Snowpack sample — Snodgrass Mountain, Crested Butte, Colorado (2/4/25, 12:06 PM MST)
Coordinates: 38.923, -106.968
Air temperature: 35 °F
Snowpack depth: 80 cm
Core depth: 80 cm
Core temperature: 32 °F
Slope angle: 14°, slope face: 78°
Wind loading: low
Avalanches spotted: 0
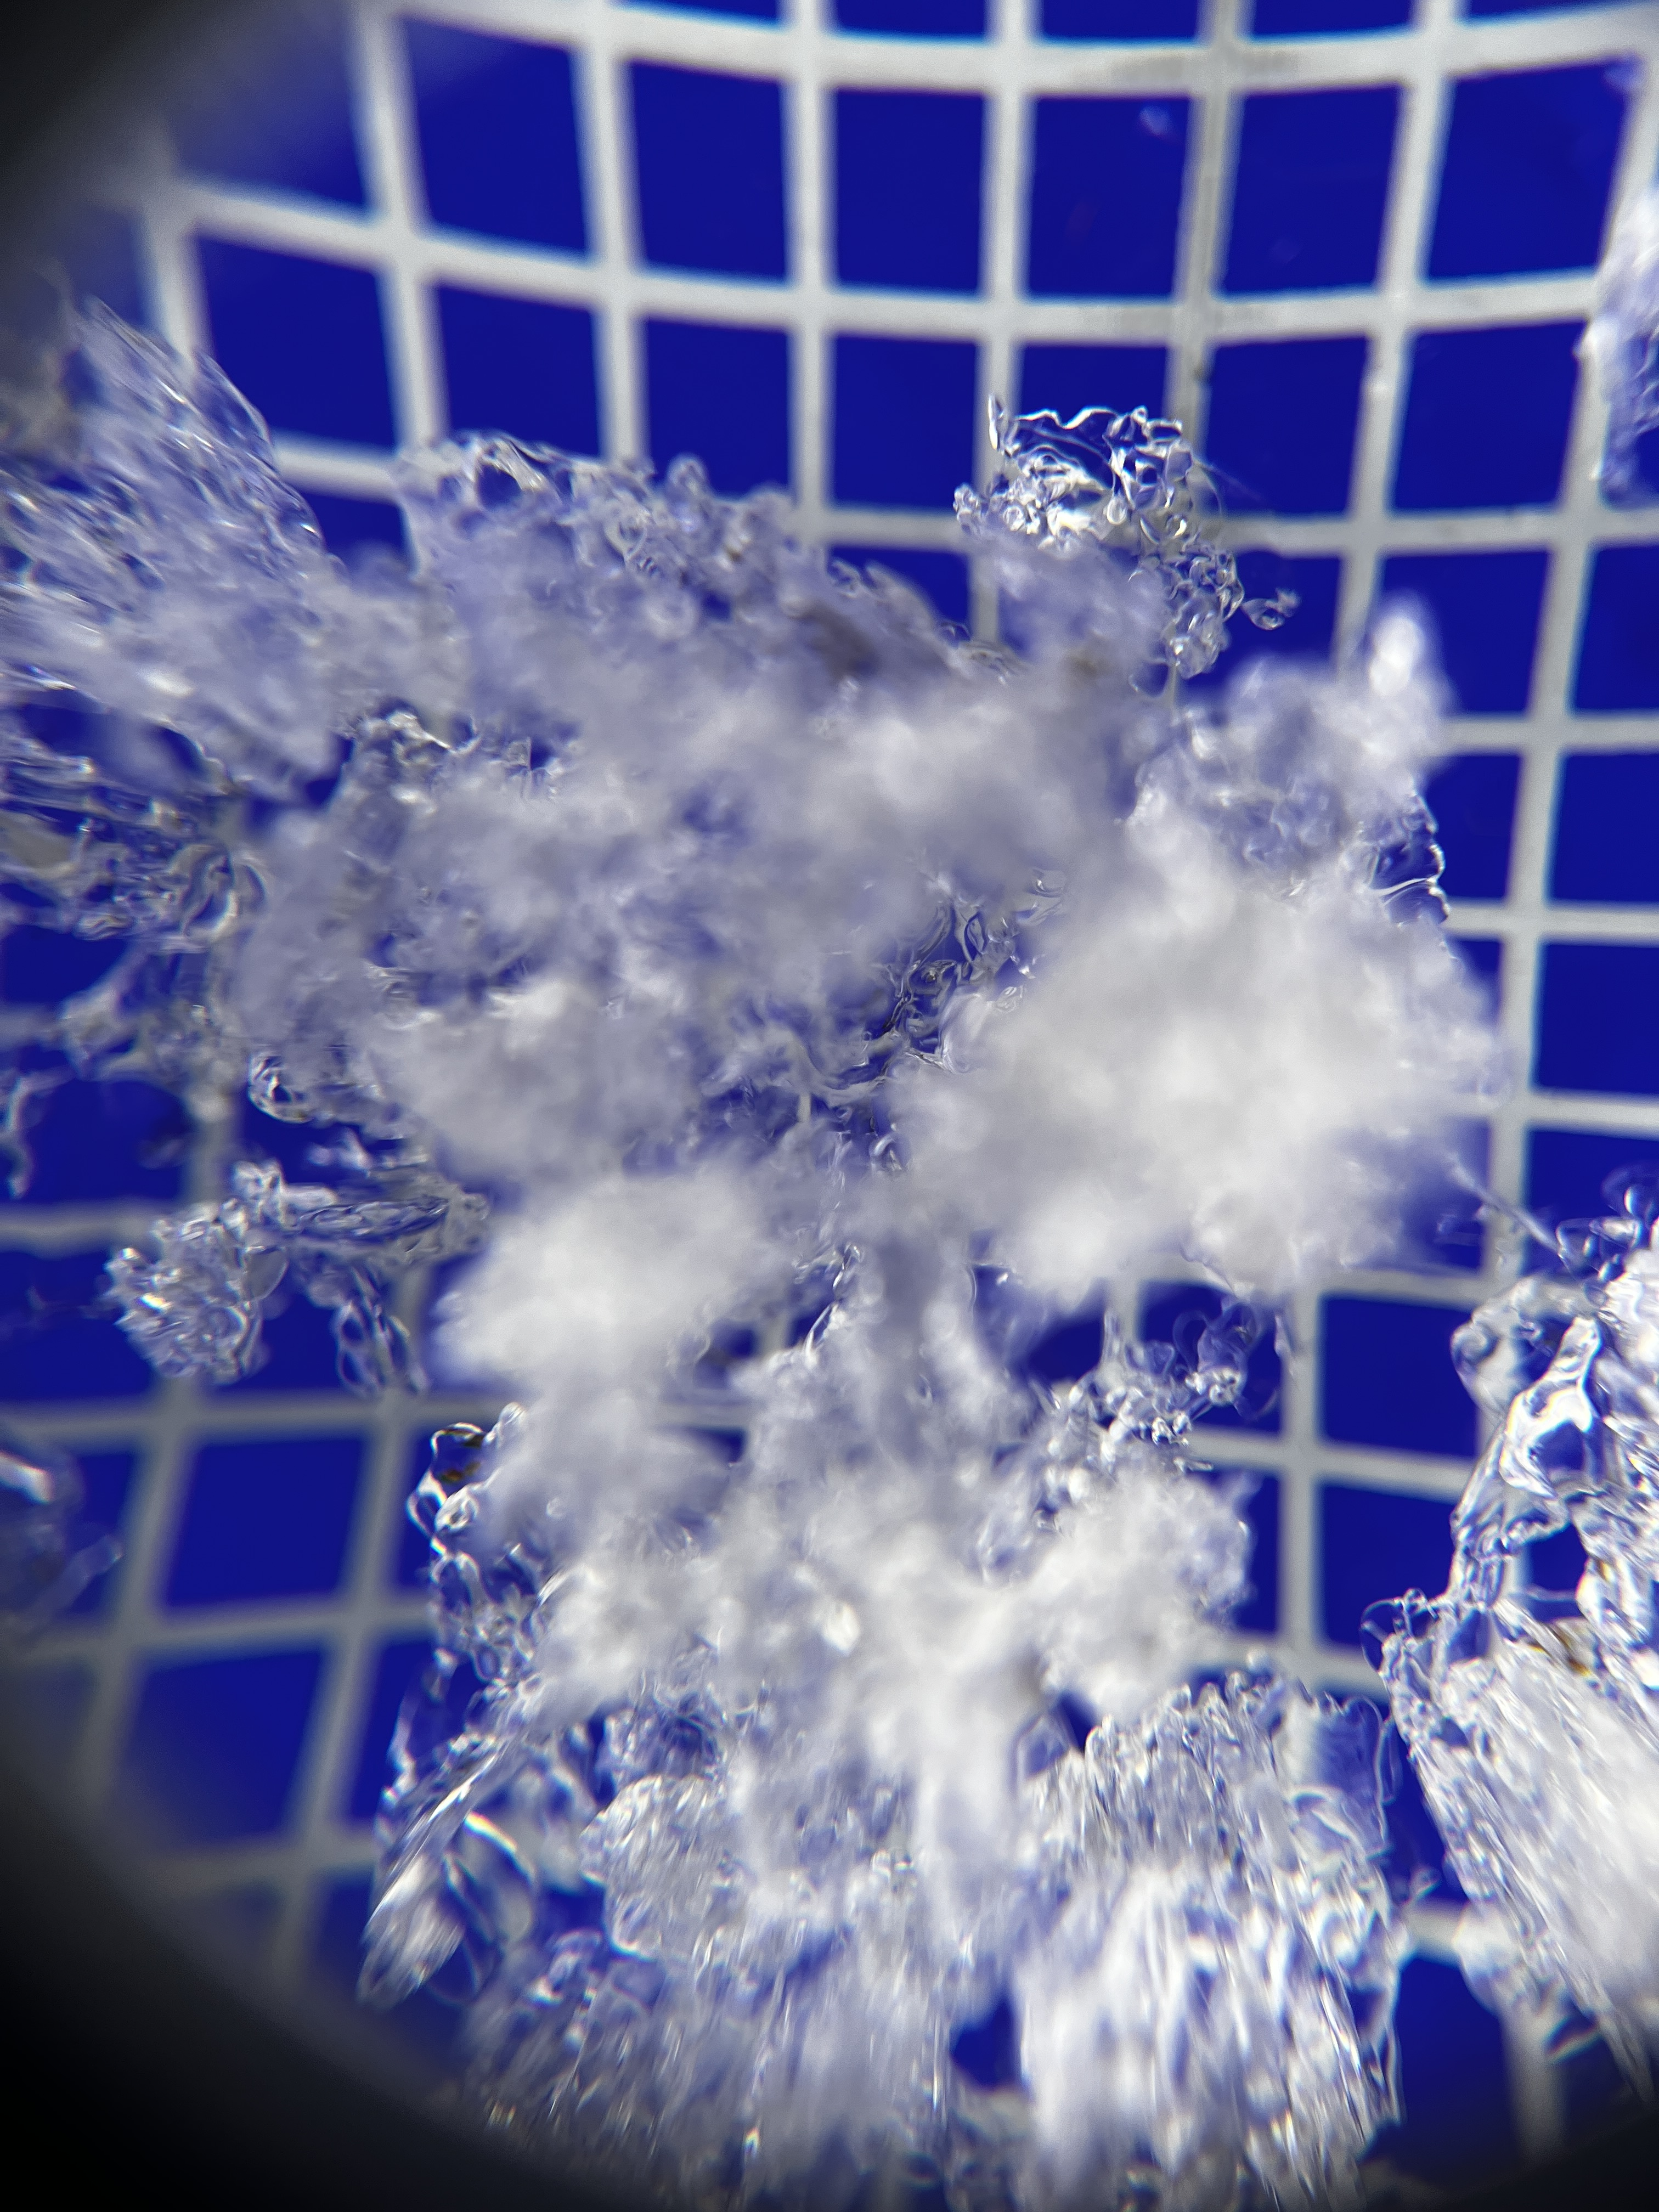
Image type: magnified_profile
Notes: No avalanches nearby, unusually warm weather for the last month reported by residents, Collected 25 yards from treeline